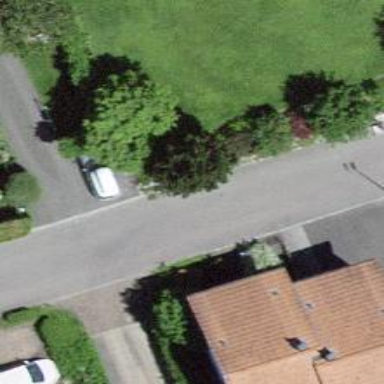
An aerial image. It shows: Smooth asphalt road in residential area.